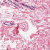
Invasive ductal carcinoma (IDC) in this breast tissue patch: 0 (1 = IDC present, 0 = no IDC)